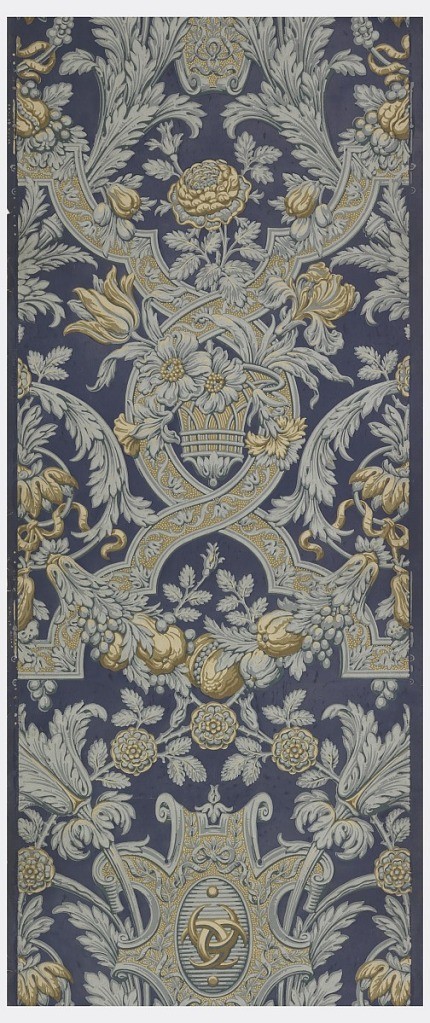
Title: Sidewall
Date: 1880–1900
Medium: Block-printed paper, embossed
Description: Embossed armorial pattern with garland of fruit, basket of flowers, three-crescent symbol, and stippled strapwork. Printed on selvedge: "Patented in U.S.A." Printed in shades of olive green and three shades of aqua on dark blue ground.